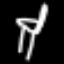
Label: chair